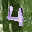
Label: 4